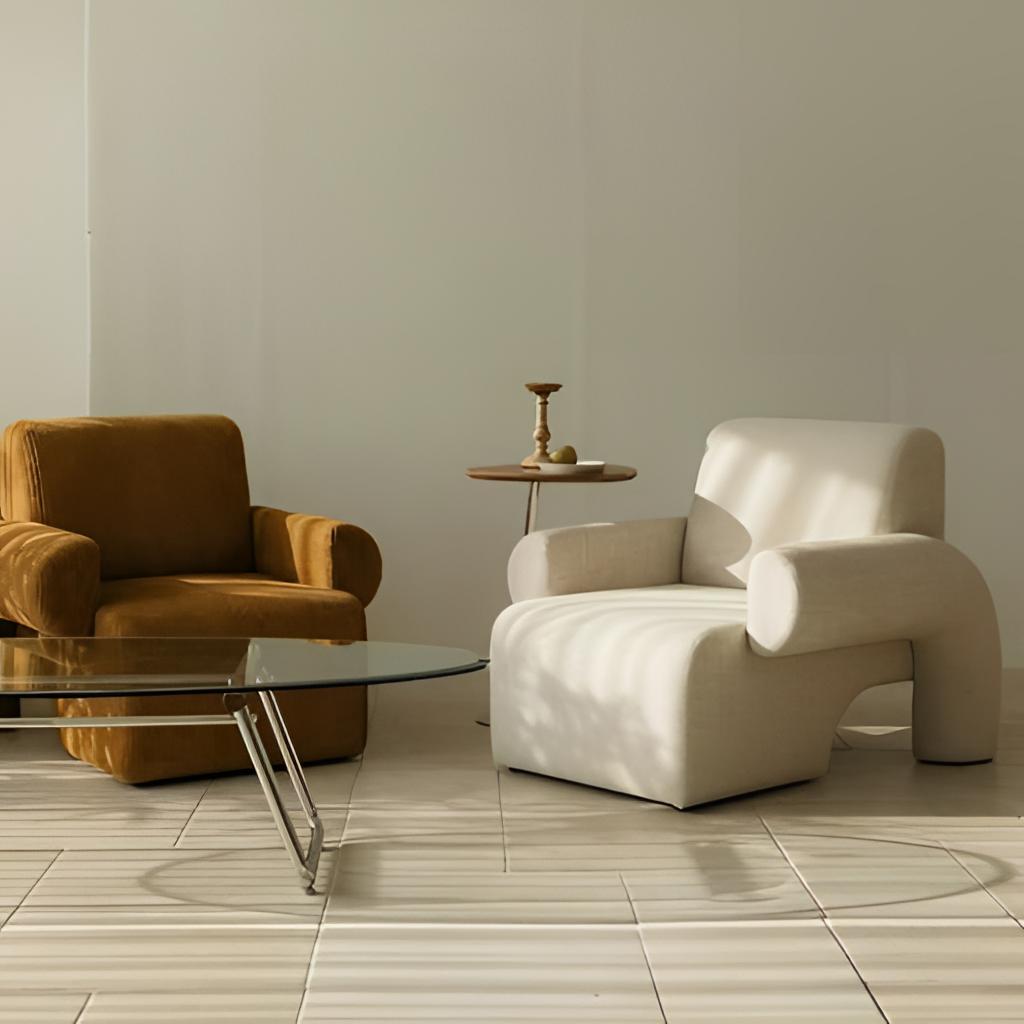
living room, beige fabric chair, paint wallpaper, with solid pattern, beige tile flooring, with large square pattern, modern